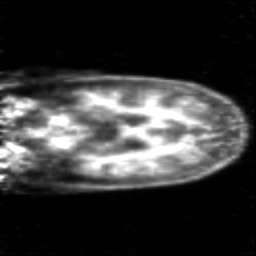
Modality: PET
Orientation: coronal
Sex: female
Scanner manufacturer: siemens